Field crop: maize
Growth stage: 2
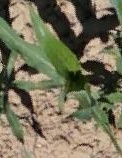
Species: maize